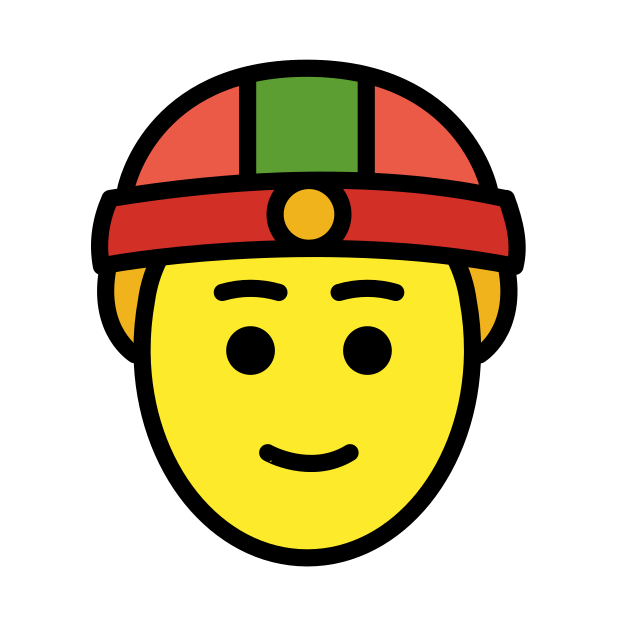
Emoji: 👲
Name: man with gua pi mao
Unicode: 0x1f472